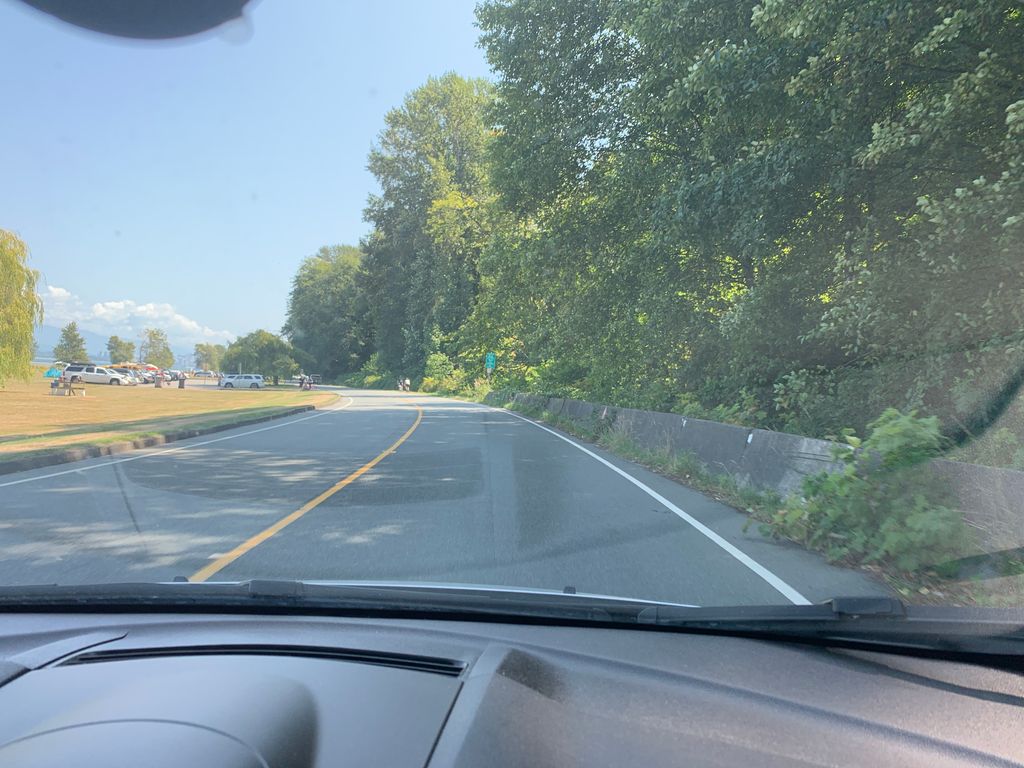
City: vancouver